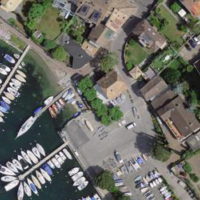
EUNIS habitat code: 53
Species observed at this site:
Podiceps cristatus
Mergus merganser
Passer domesticus